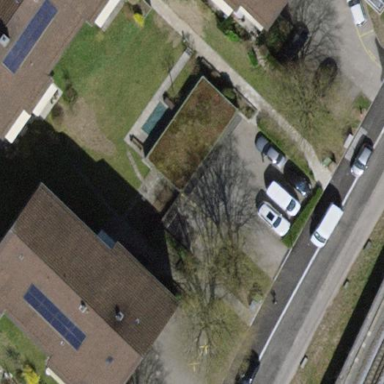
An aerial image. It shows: Group of garages.